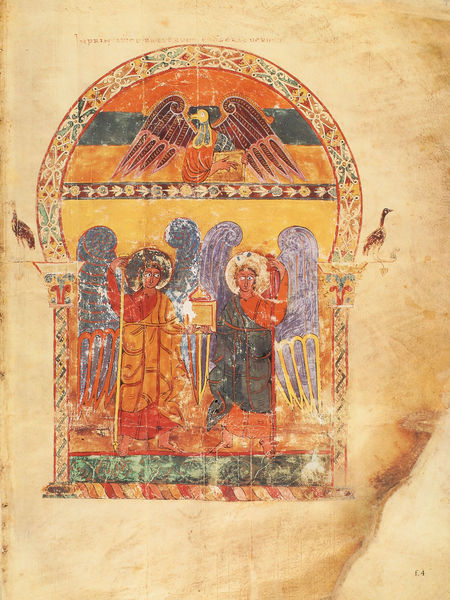
Titel: Beatus-Manuskript
Künstler: Magius
Institution: New York, Pierpont Morgan Library
Schlagwörter: adler, blau, flügel, vogel, gelb, grün, grau, orange, rot, band, vögel, engel, ornage, bogen, lila, buch, seite, schwingen, fresco, buchmalerei